Interaction volume radius: 10 \u00c5
Interaction volume height: 15 \u00c5
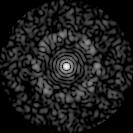
Disorder parameter: 0.8473